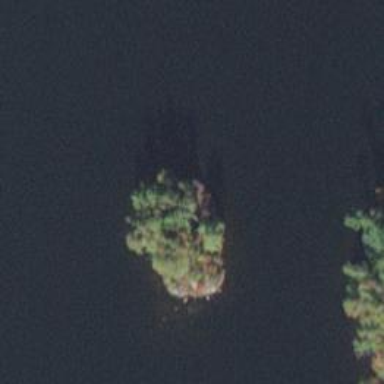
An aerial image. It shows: Island.